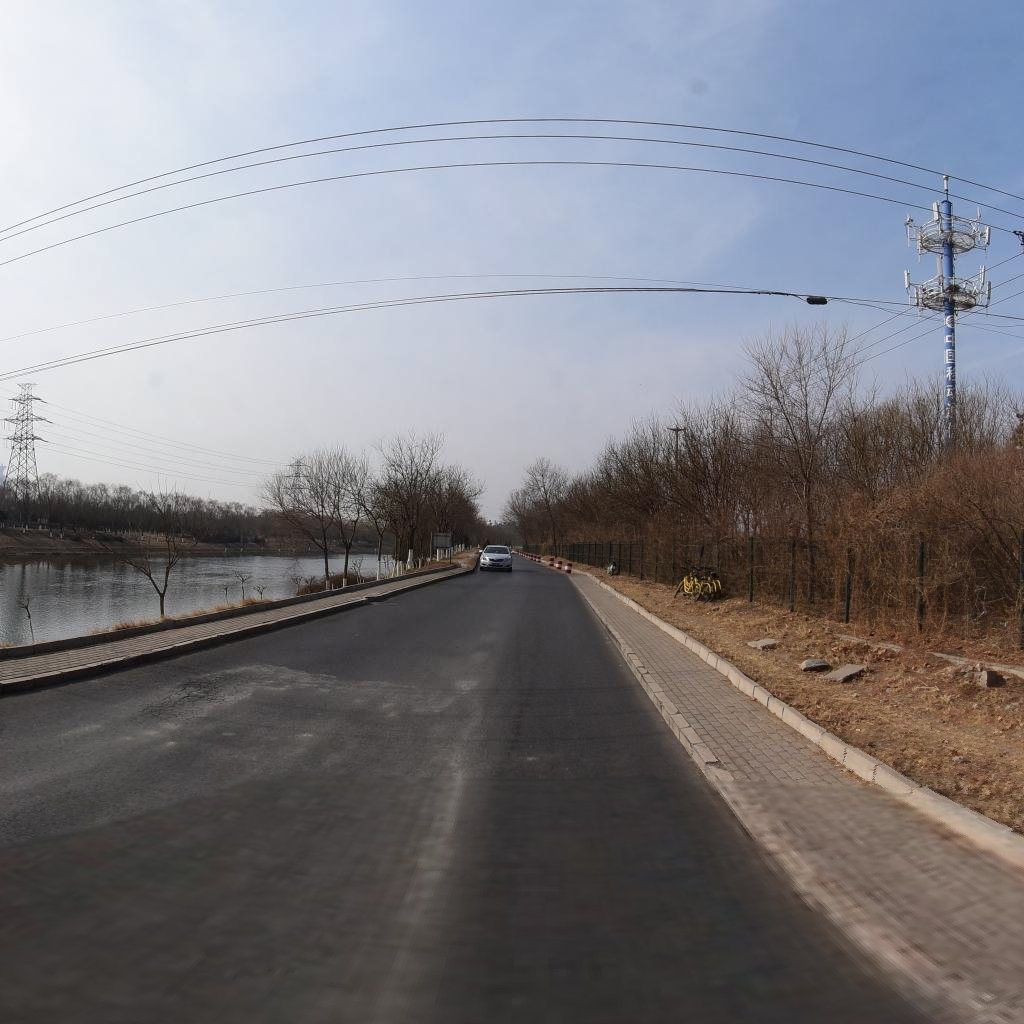
Region: Chaoyang
Road damage annotations: alligator crack